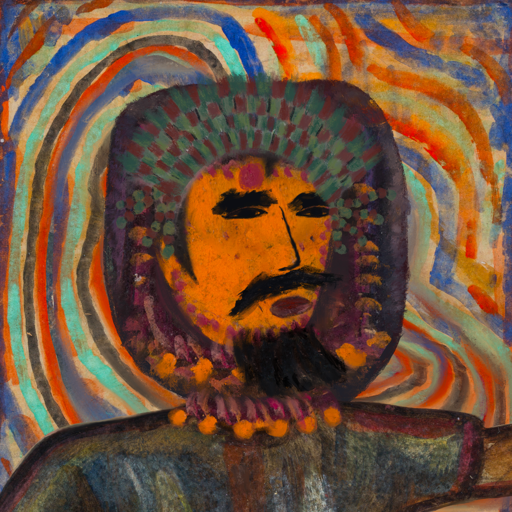
Background: Sisters, Head And Neck Side: Doll_w_Hair, Face Side: Mosgoul, Bust: Mosgoul, Hair Side: Roy_Bahadur, Head Accessory: After_Raid_Crown, Second Necklace: Blank, Necklace: Doll, Baby: Blank